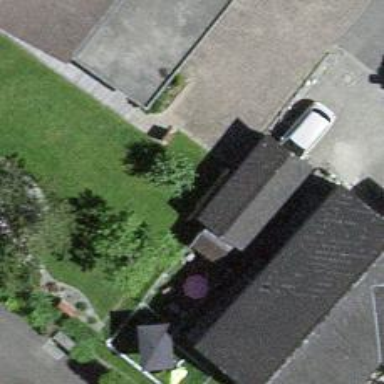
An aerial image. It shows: View of roof of building.